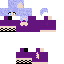
A female human skin with dark skin, wearing blonde bald dressed in a purple hoodie and black pants, featuring a closed mouth.